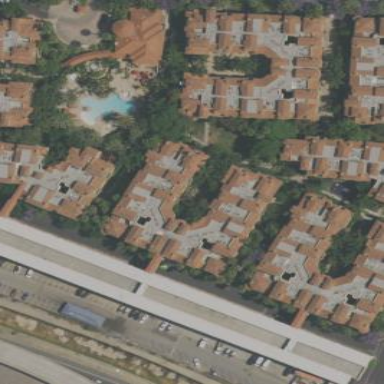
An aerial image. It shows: Residential area with apartments.